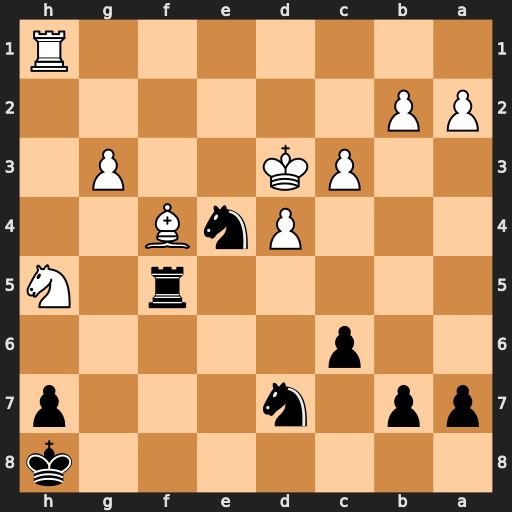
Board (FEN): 7k/pp1n3p/2p5/5r1N/3PnB2/2PK2P1/PP6/7R
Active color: b
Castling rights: -
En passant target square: -
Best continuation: Nf2+ Ke2 Nxh1